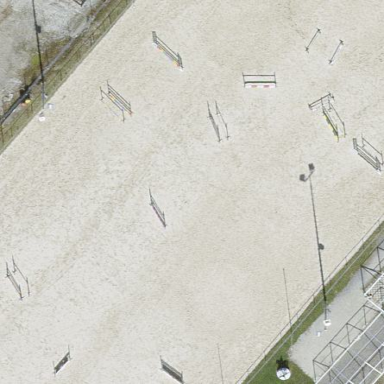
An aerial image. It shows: Equestrian pitch with sand surface for leisure land activities.